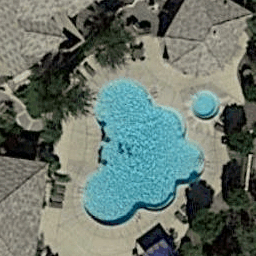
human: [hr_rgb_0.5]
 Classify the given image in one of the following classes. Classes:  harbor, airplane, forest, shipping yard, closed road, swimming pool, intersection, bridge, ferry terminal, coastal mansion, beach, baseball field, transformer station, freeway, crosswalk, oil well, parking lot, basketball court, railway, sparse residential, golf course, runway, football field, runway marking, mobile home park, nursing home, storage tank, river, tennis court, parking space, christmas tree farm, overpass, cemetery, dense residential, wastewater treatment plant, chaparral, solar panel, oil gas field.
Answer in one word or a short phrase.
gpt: swimming pool